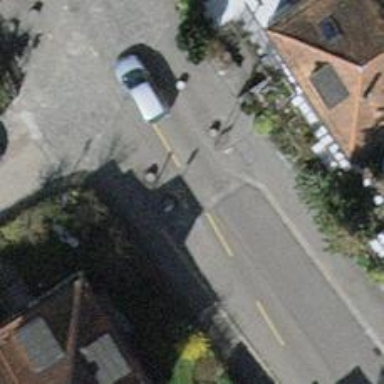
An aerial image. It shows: Traffic calming table.